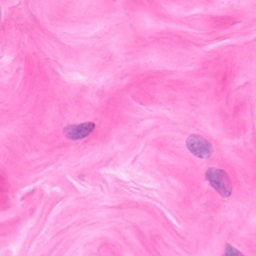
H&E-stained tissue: Breast